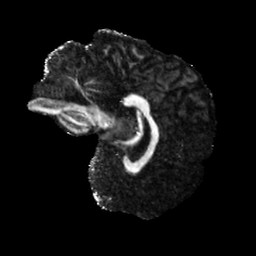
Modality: FA
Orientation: sagittal
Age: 25
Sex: female
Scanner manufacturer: siemens
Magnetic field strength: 6.98 T
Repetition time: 7.776 s
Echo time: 0.076 s